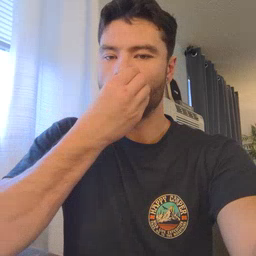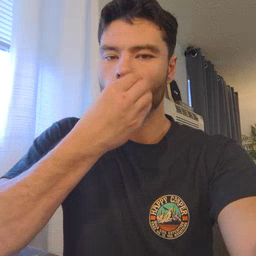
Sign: flower